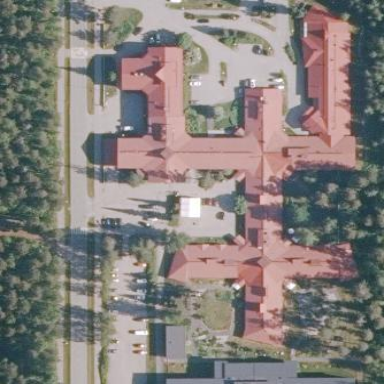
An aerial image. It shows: Hospital providing healthcare services.